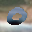
Label: 0